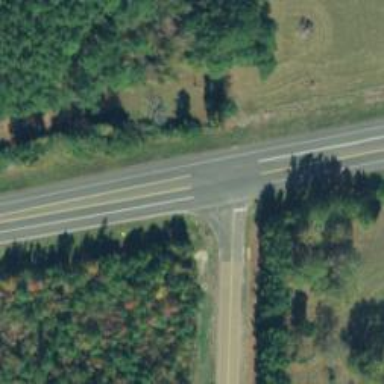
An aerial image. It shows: Asphalt road classified as trunk highway.